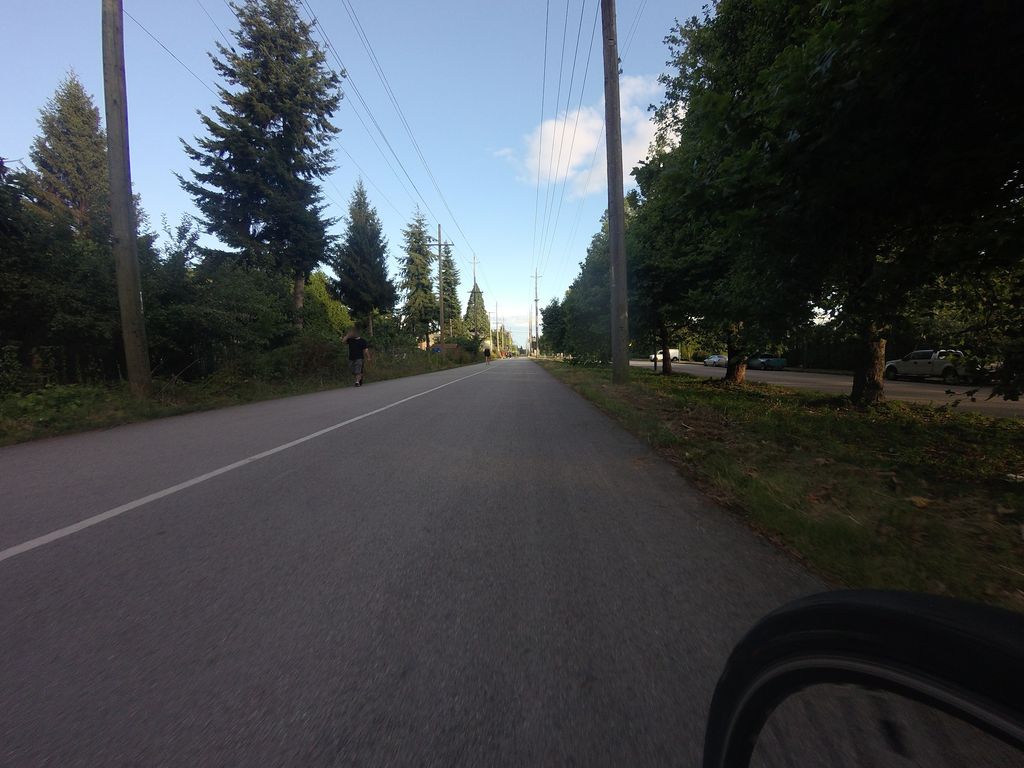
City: vancouver